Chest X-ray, PA view. Patient: 18 years old, sex F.
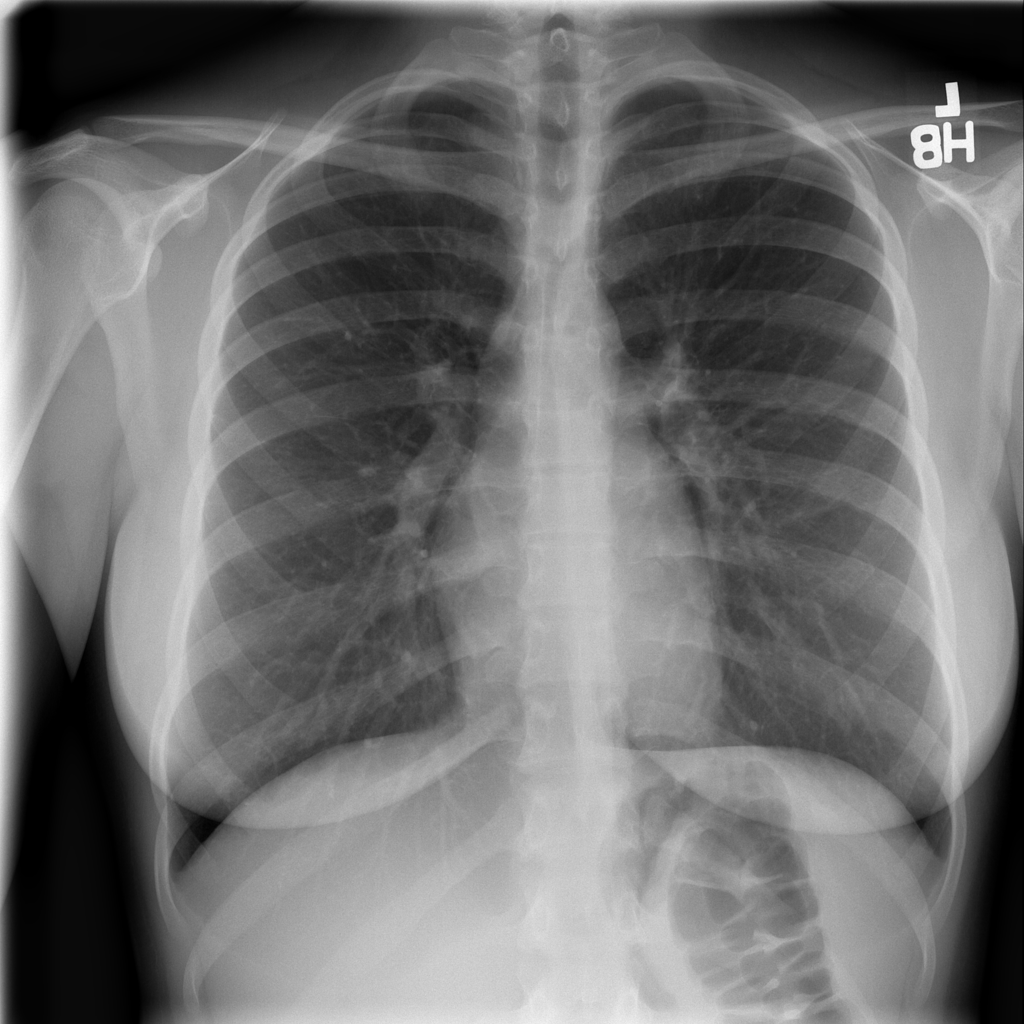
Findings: No Finding